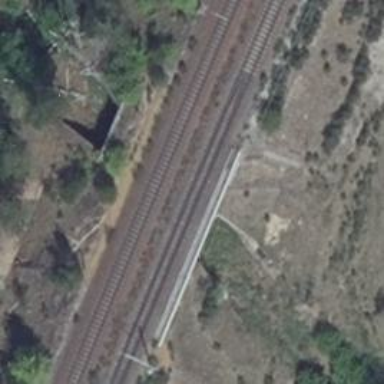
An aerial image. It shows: Railway track with contact line for electrification.